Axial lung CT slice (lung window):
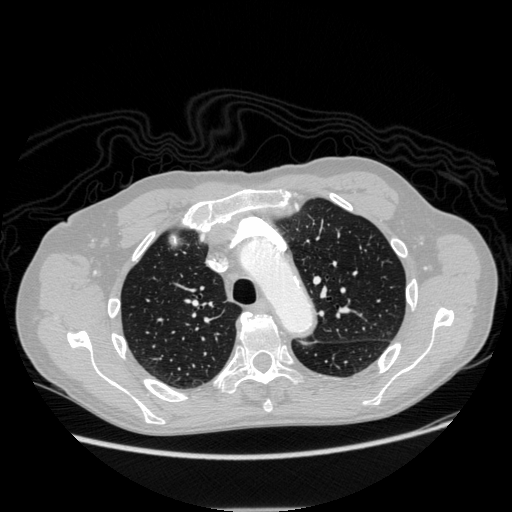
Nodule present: no